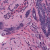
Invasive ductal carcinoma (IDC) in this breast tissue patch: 0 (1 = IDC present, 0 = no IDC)